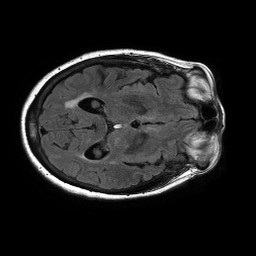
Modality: FLAIR
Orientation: axial
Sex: female
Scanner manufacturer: philips
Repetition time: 11 s
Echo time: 0.125 s